Question: I have an editable grid and for a particular column / field I have to implement validation. For example lets say I have a grid with 2 columns. Want to validate the symbol once enter a symbol and its quantity.
For validation there will be a service call and the response will have an indicator and based on that Will set the background of Invalid symbol to RED.

How can I send AJAX request and mark invalid symbol with Border color red / bgcolor red
Thanks in advance!!
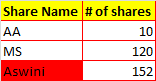
Answer: For cell editing you can use 'Ext.grid.plugin.CellEditing' grid plugin. This plugin have 'edit( editor, context, eOpts )' event which is fired after cell was edited.
In listener for this event, you can get information about edited record from 'context' parameter and make AJAX request to server for validation.
For set background color of the grid cell you can use:
'''
// get element object from HTML code
var rowEl = Ext.get(context.row);
var tdElIdx = context.colIdx + 1;
// find element of edited cell
var celEl = rowEl.down('td:nth(' + tdElIdx + ')');
// set background color of the cell
celEl.setStyle('background-color','red');
'''